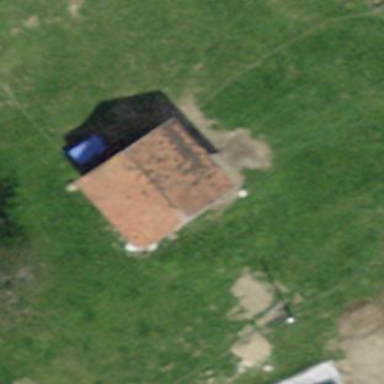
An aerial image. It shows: Barn.